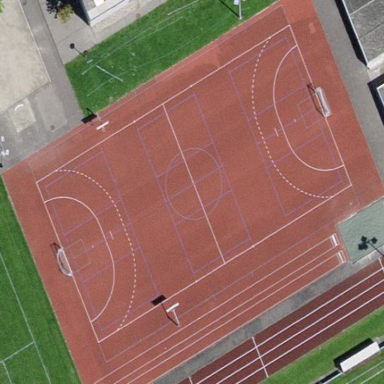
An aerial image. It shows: Tartan soccer pitch for leisure sports activities.